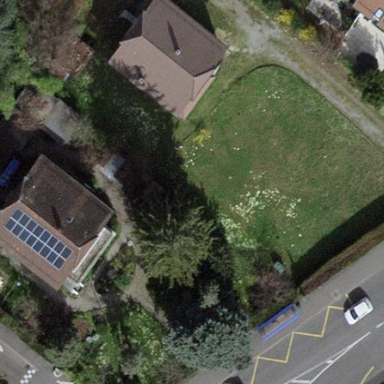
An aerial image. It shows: Garden surrounded by fence.